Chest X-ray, PA view. Patient: 52 years old, sex M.
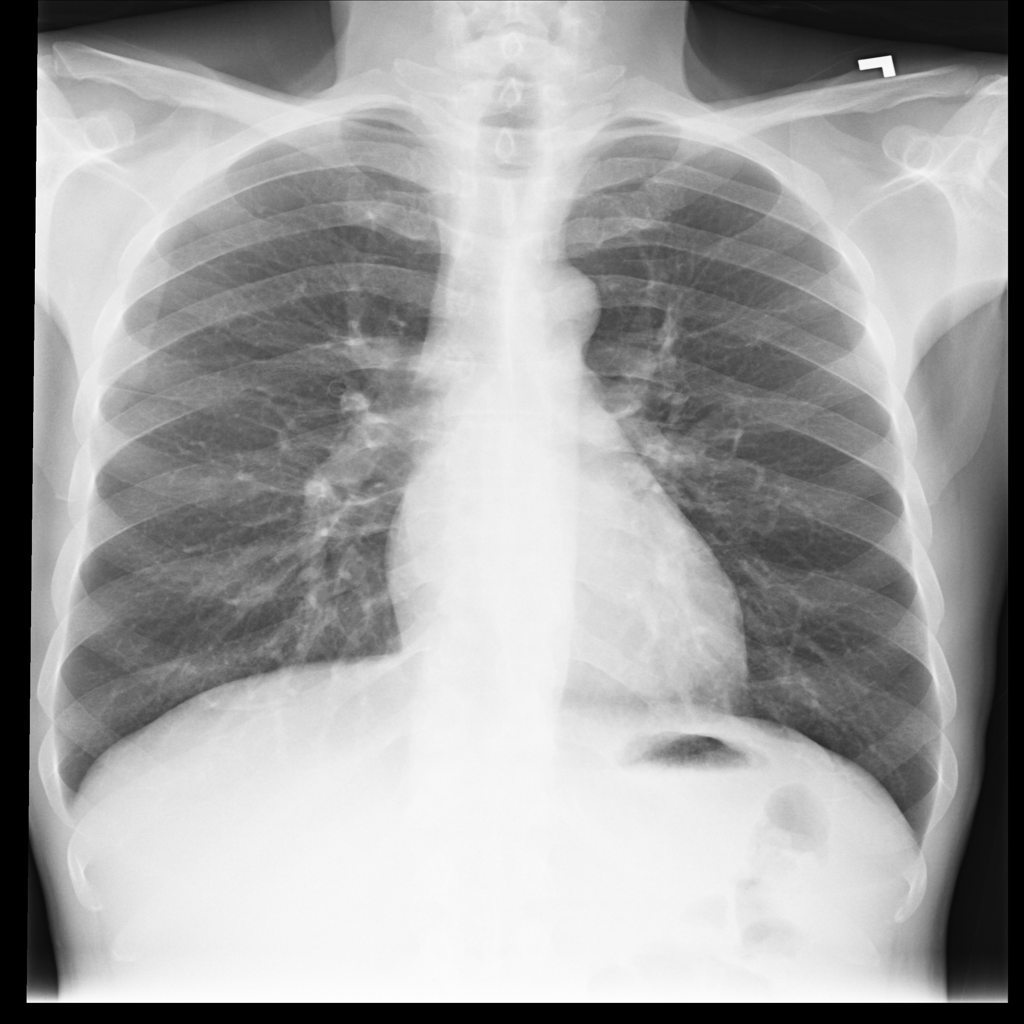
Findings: No Finding